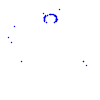
Particle: pion